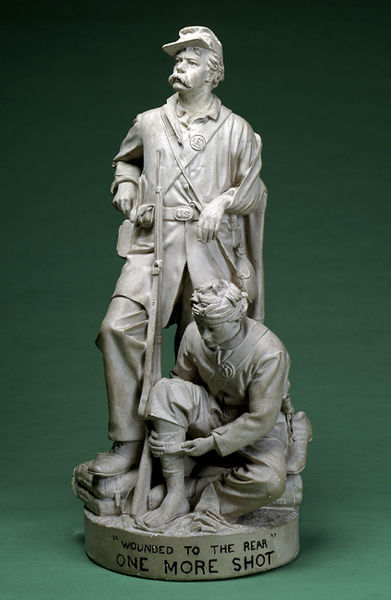
Titel: Wounded to the Rear, or One More Shot
Künstler: John Rogers
Standort: Amherst (Massachusetts, USA)
Institution: Mead Art Museum, Amherst College
Schlagwörter: hands, hat, men, military, soldier, soldiers, white, arm, belt, gray, grey, hair, nose, old, sit, sitting, two, hand, man, stone, boy, eyes, feet, male, sash, stand, uniform, america, cap, coat, army, beard, boots, jacket, sculpture, statue, injured, injury, human, arms, inscription, foot, shoe, shoes, english, boot, read, legs, war, american, finger, figure, south, southern, humans, pant, kneeling, pedestal, standing, north, button, text, mustache, moustache, leg, civil war, hurt, weapon, gun, guns, slave, wound, general, hunter, rebels, rifle, one, warriors, funny, the, wounded, shot, bear, limestone, union, pack, memorial, bandage, civil, solider, rear, usa, united states, to, figurine, us, gat, canteen, confederate, one more shot, more, wounded to the rear, mousche, rogers, yankees, figuring, jackeet, civila, sling, rufle, militar, 동상, one more shoe, 滚, humorous, racist, civl war